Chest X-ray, PA view. Patient: 40 years old, sex F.
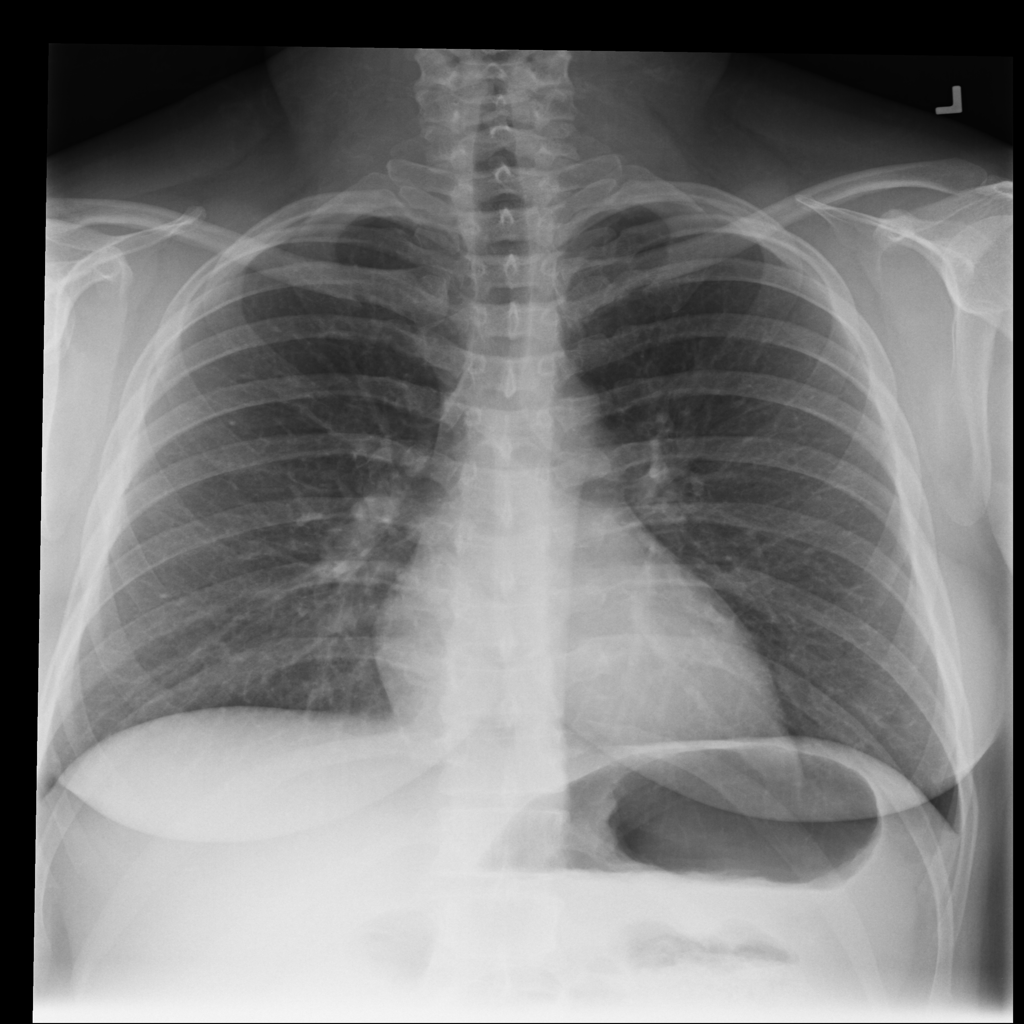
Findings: Pneumothorax